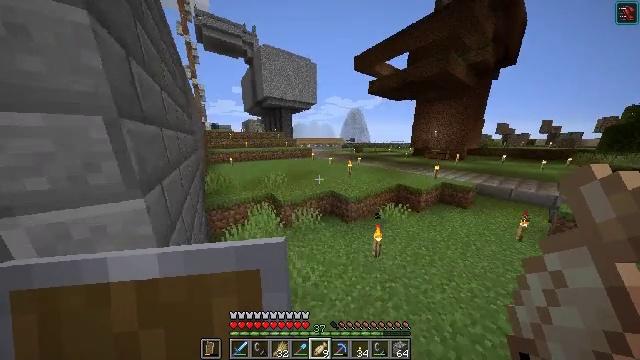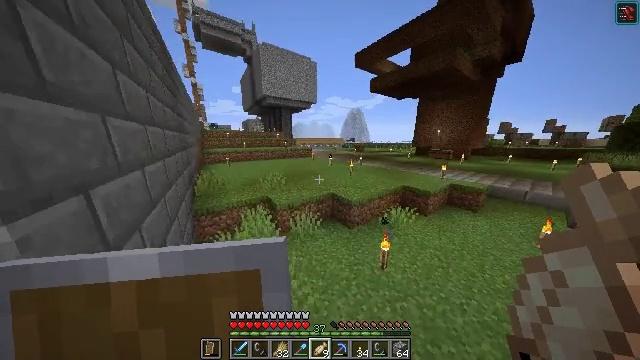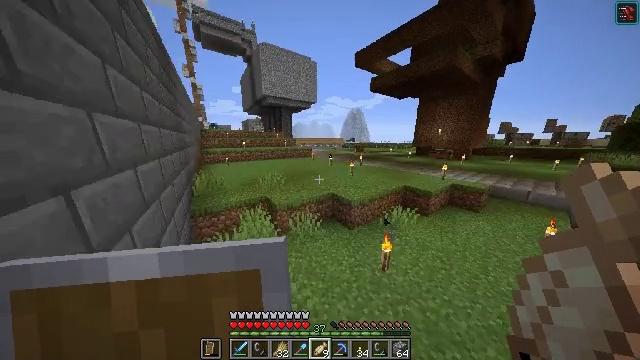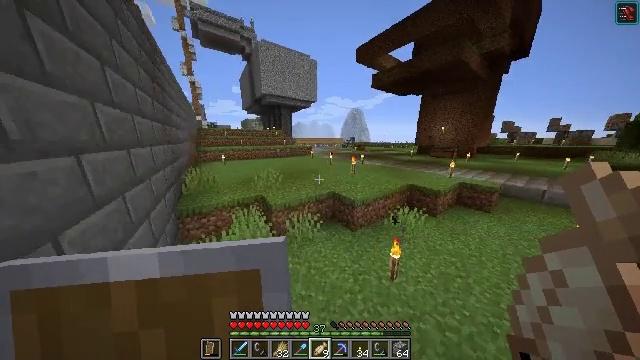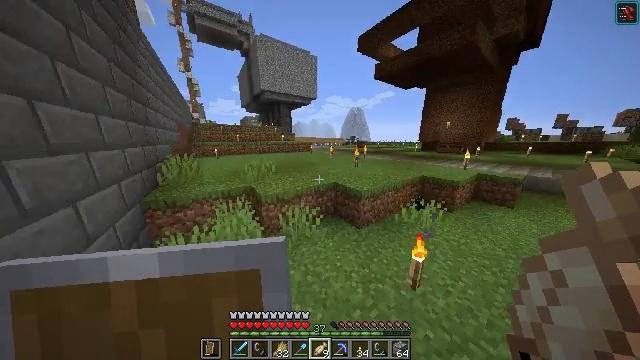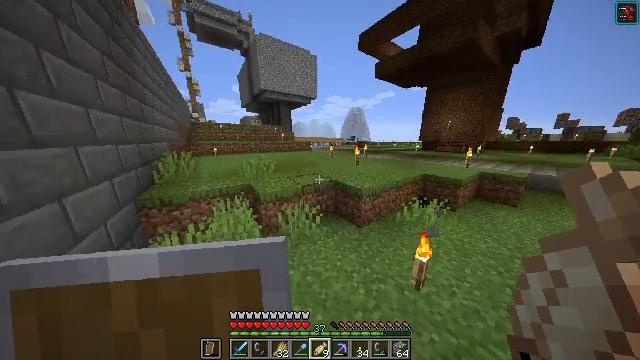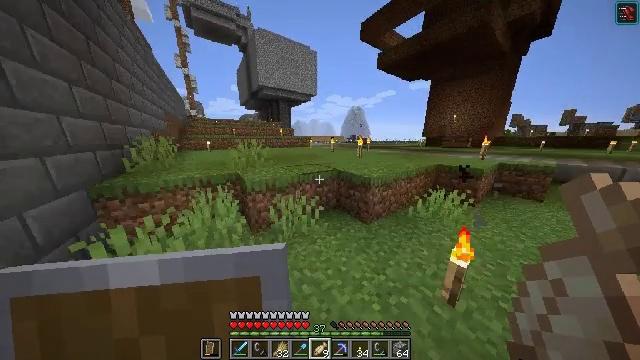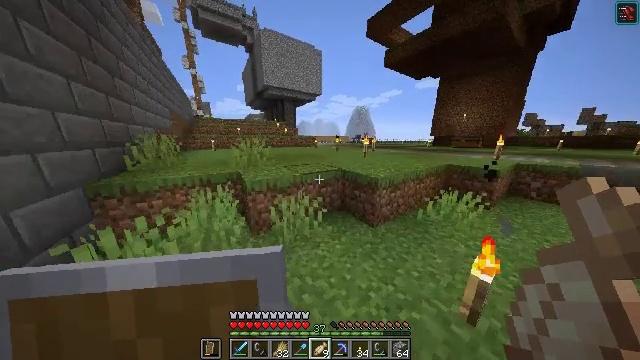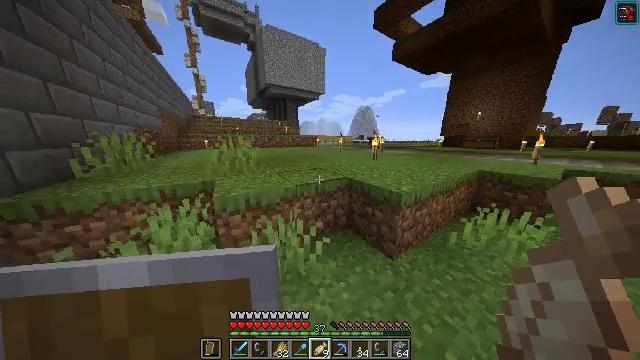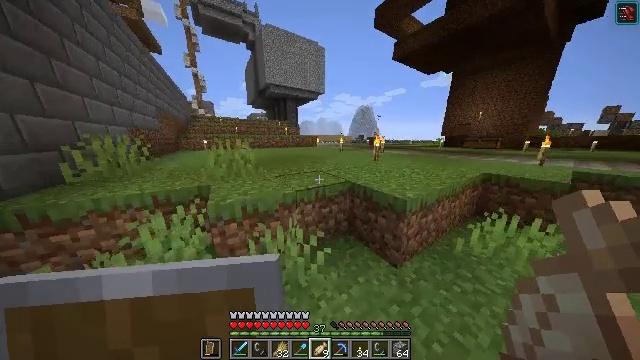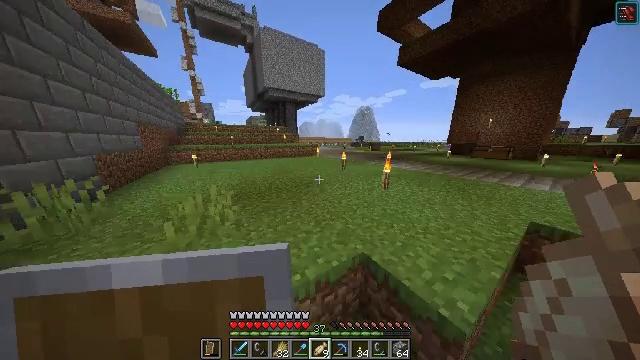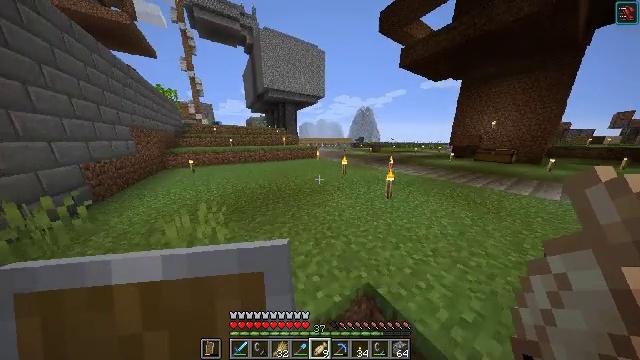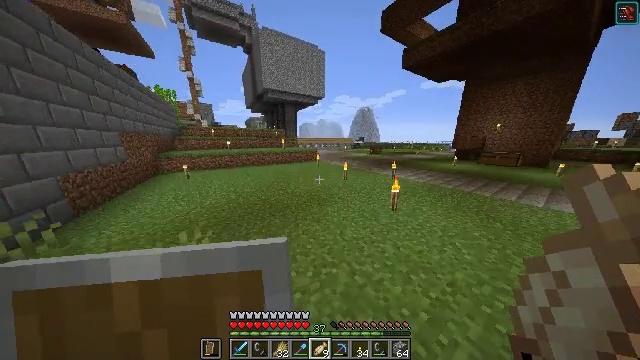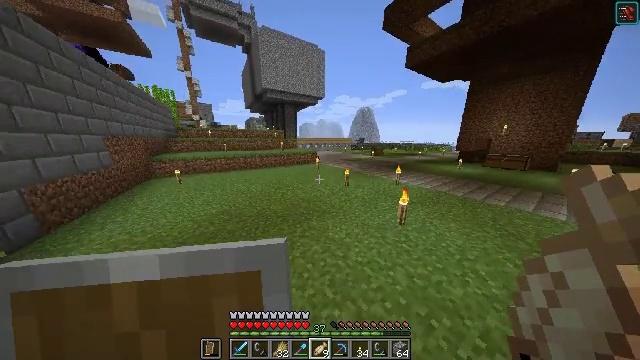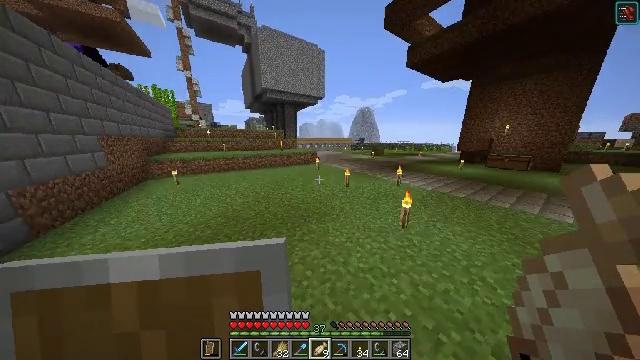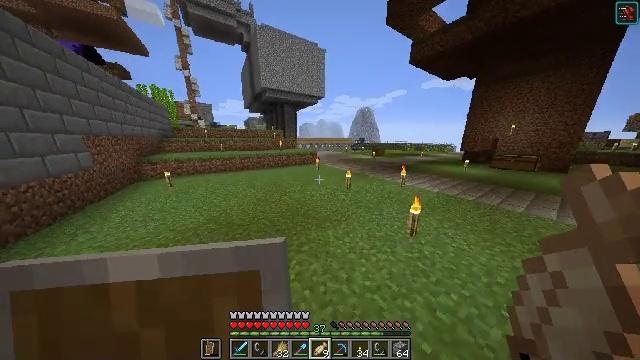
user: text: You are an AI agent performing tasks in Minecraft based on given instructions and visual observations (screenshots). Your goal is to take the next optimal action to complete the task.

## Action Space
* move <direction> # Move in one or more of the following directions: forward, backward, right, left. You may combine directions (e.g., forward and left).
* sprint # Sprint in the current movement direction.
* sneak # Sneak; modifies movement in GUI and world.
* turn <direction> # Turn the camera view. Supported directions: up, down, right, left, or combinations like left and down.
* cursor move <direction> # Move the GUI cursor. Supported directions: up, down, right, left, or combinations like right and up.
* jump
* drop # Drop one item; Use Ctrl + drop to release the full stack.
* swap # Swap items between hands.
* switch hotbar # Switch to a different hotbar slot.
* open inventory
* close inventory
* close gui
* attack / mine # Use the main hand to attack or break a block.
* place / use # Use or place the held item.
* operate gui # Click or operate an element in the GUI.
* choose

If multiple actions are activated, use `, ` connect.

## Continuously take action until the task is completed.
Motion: motion action
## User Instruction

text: Craft some polished blackstone with a crafting table.
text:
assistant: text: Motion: move forward
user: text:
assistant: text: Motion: move forward
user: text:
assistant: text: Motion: move forward
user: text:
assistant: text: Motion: move forward
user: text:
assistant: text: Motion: move forward
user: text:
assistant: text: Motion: move forward
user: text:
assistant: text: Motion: move forward, turn left
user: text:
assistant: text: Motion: move forward, turn left
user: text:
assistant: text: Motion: move forward, jump
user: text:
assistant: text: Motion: move forward, jump
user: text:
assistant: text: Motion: move forward, jump
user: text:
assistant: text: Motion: move forward, jump
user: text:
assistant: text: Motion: move forward, jump
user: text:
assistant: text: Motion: move forward, jump
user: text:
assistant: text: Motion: move forward, jump
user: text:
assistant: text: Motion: move forward, jump
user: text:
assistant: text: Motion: move forward, jump
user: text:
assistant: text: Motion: move forward, jump
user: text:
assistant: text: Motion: move forward, jump
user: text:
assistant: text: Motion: move forward, jump
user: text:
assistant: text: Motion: move forward, jump
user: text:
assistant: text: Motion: move forward, jump
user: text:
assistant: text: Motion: move forward, jump
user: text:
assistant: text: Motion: move forward and move right, jump
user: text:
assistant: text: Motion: move forward and move right, jump
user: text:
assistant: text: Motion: move forward and move right, jump
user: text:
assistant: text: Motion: move forward, jump
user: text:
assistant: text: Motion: move forward, jump
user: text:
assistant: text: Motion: move forward, jump
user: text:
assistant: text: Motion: move forward, jump